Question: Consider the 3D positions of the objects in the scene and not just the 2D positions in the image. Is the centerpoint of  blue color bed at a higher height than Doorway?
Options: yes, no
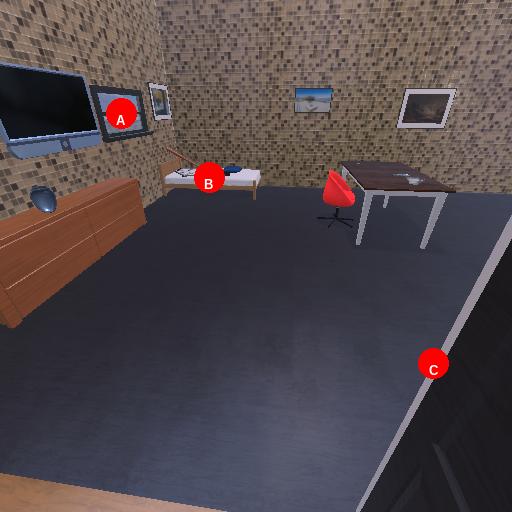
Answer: yes